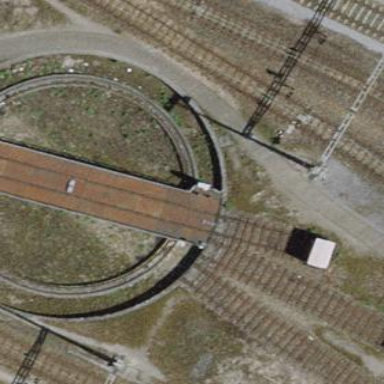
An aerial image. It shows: Yard used for servicing with railway turntable.